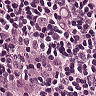
Metastatic tissue present: yes